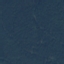
Label: Forest